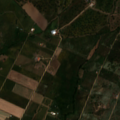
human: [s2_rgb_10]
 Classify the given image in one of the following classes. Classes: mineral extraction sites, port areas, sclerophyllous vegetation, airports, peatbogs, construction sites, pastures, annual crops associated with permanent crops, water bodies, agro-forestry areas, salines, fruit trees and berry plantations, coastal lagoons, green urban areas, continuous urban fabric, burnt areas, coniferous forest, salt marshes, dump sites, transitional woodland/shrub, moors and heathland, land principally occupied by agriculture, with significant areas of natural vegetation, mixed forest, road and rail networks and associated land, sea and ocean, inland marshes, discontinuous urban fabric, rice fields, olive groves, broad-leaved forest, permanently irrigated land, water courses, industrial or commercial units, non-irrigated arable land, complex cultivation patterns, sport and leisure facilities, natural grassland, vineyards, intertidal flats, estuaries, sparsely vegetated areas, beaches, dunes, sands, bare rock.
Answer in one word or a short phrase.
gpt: continuous urban fabric